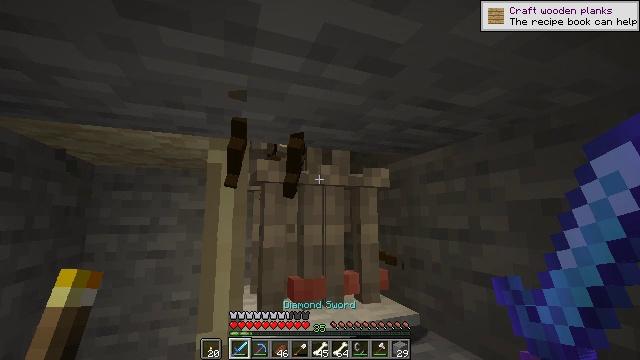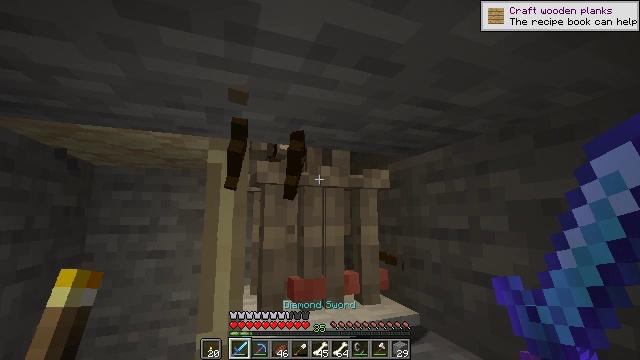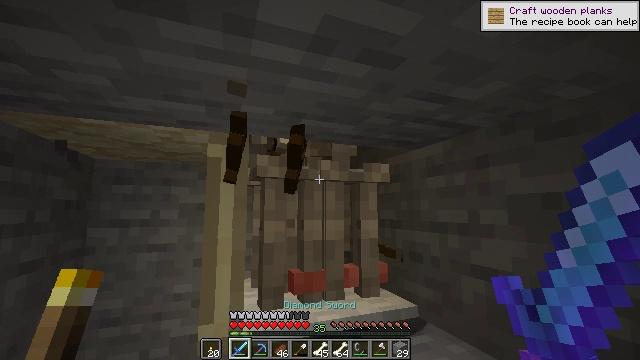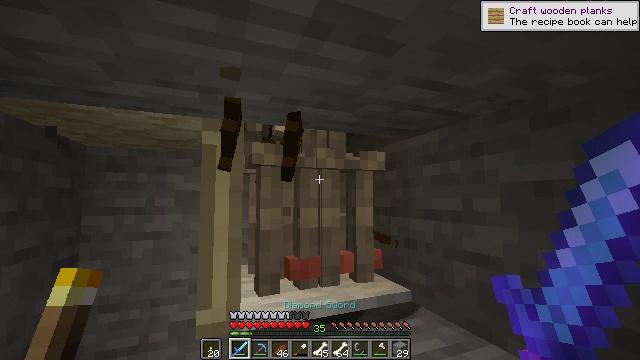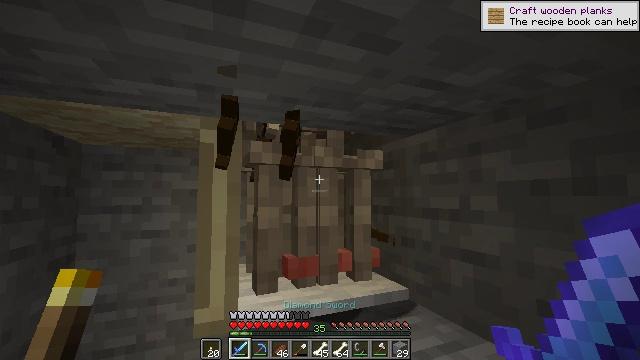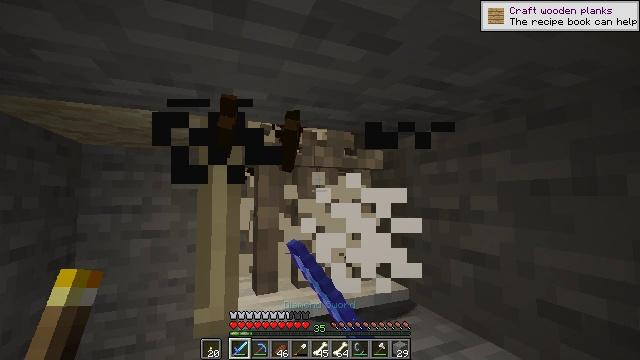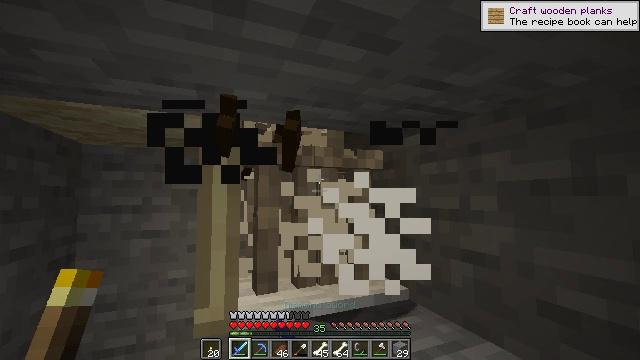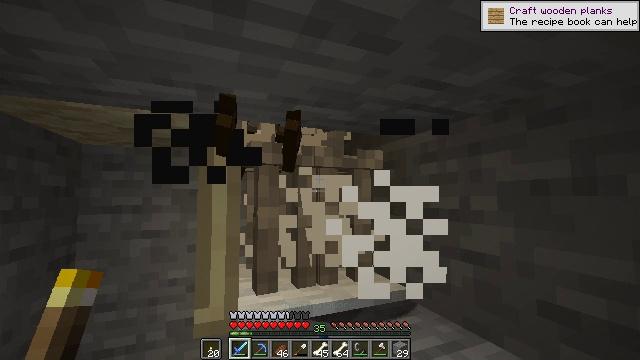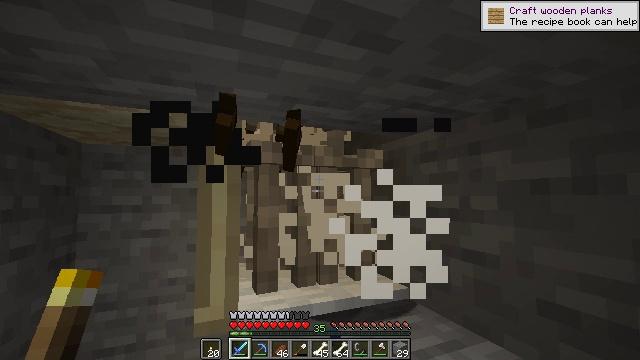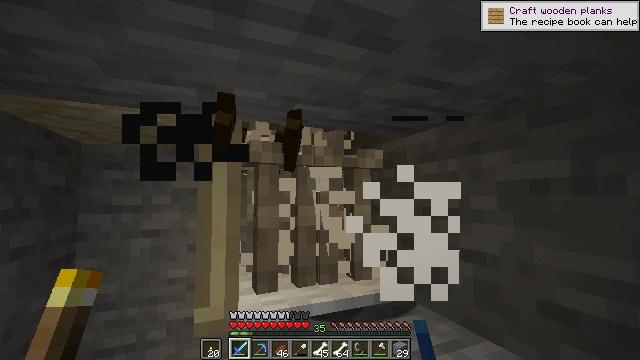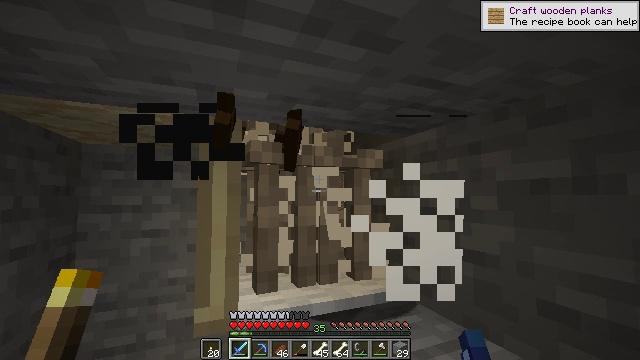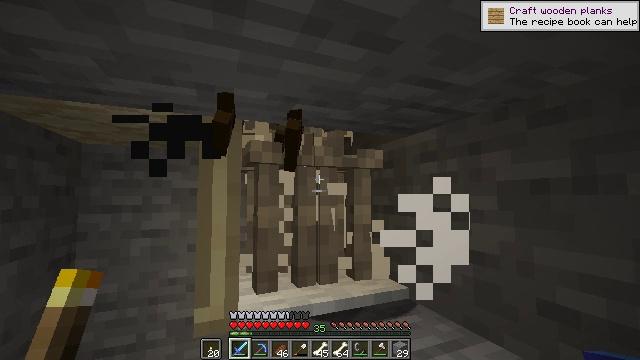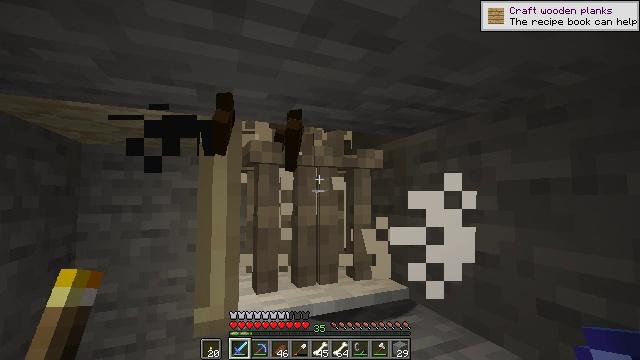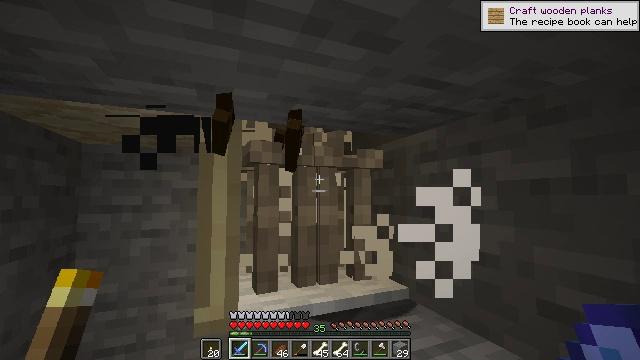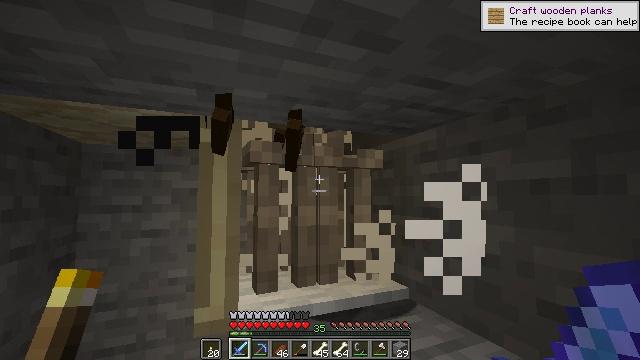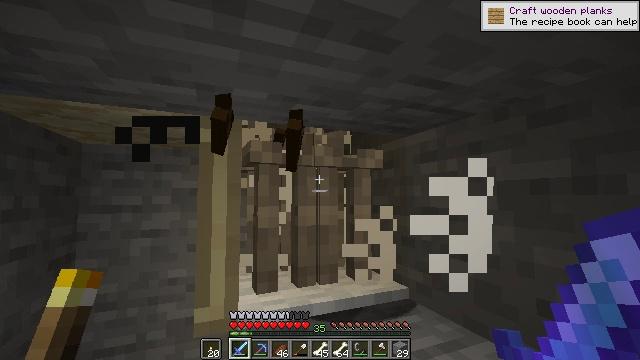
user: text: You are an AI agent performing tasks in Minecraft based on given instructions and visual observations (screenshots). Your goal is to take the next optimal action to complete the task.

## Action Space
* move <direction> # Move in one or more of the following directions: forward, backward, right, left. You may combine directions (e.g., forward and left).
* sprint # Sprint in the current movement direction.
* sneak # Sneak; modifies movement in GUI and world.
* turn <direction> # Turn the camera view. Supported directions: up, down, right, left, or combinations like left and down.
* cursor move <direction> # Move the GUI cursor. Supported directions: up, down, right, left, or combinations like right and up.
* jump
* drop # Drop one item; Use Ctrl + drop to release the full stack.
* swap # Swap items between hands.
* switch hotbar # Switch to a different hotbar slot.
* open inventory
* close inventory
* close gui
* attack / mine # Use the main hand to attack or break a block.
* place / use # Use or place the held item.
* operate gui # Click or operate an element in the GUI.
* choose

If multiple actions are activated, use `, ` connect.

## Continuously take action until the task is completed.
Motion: motion action
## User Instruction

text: Kill a skeleton.
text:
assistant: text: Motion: no_op
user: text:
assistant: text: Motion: turn down
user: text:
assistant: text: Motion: turn down
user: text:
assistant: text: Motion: attack / mine
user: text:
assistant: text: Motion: attack / mine
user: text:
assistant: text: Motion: attack / mine
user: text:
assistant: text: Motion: attack / mine
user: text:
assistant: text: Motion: no_op
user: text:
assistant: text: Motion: no_op
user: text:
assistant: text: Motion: no_op
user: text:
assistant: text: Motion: no_op
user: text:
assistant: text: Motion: no_op
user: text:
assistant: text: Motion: no_op
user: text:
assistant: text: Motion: no_op
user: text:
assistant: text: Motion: no_op
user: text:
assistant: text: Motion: no_op
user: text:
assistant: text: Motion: attack / mine
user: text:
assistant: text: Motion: attack / mine
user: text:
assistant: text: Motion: attack / mine
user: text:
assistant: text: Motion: no_op
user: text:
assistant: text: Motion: no_op
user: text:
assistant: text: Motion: no_op
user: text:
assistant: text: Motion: no_op
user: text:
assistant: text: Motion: no_op
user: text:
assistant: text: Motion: no_op
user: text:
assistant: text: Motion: no_op
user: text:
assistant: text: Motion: no_op
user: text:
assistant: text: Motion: no_op
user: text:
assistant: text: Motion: no_op
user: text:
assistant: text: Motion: no_op